Breast ultrasound image
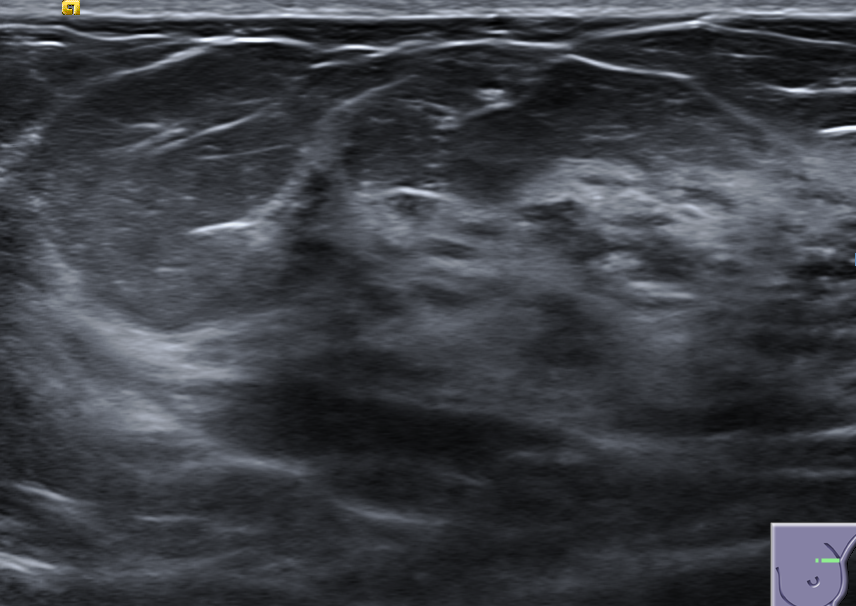
Diagnosis: normal